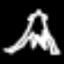
Label: The Eiffel Tower